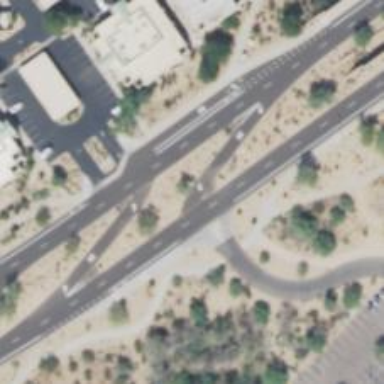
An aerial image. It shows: Secondary link road with asphalt surface.